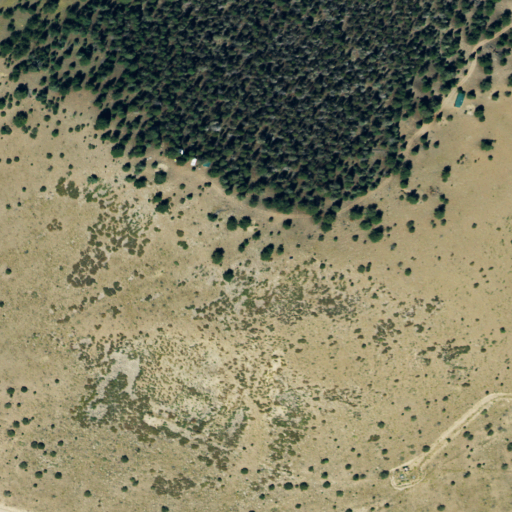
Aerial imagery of ridge(s) in Colorado named Game Ridge containing grassland, evergreen forest, shrub, open development, and low intensity development